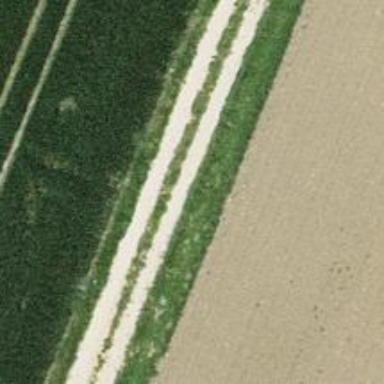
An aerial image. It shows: Track with grade 2 gravel surface.